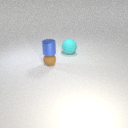
small blue metal cylinder above small brown rubber sphere